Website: bh-photo
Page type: store-pickup
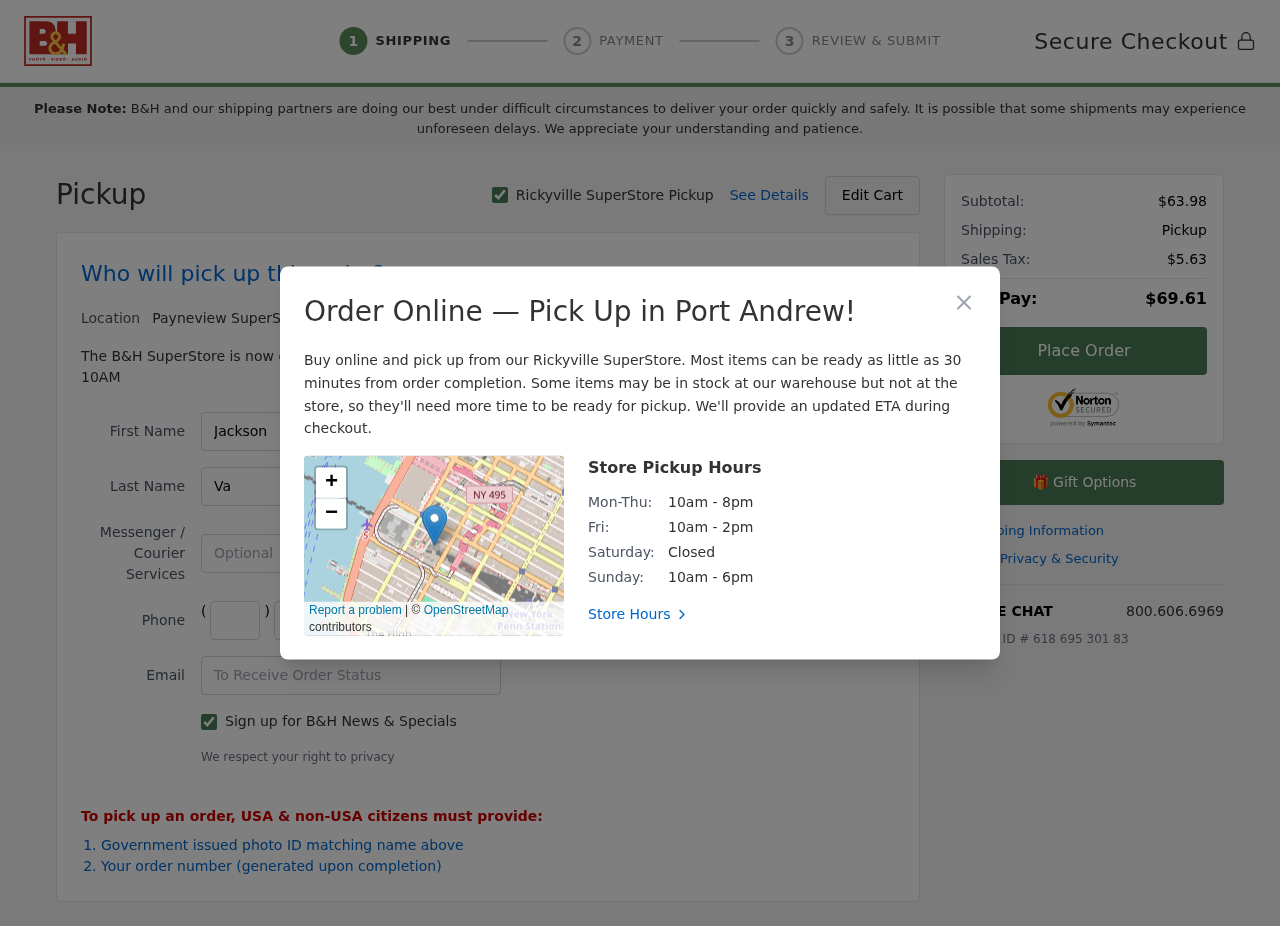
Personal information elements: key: PII_CITY
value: Rickyville
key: PII_CITY2
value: Payneview
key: PII_CITY3
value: Port Andrew
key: PII_EMAIL
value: jackson_valdez@yahoo.com
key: PII_FIRSTNAME
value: Jackson
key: PII_LASTNAME
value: Valdez
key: PII_PHONE_AREA
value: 676
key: PII_PHONE_PREFIX
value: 652
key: PII_PHONE_SUFFIX
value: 2983
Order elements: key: ORDER_SUBTOTAL
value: $63.98
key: ORDER_TAX
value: $5.63
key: ORDER_TOTAL
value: $69.61
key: ORDER_ID
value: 618 695 301 83